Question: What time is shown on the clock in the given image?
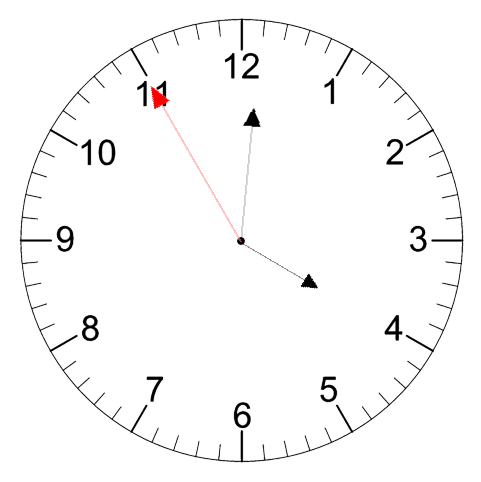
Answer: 04:00:55